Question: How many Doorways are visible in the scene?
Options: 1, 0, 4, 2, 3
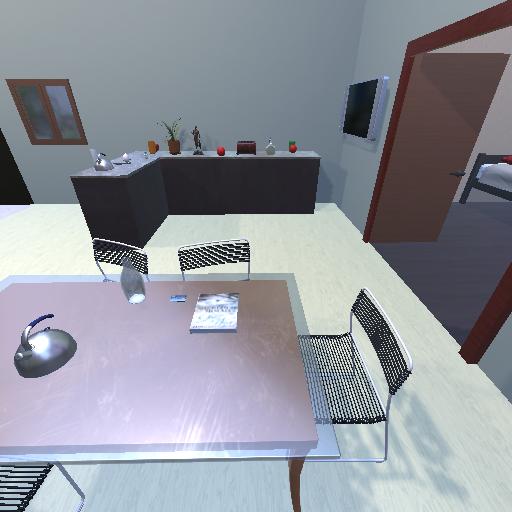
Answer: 1